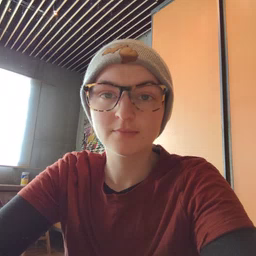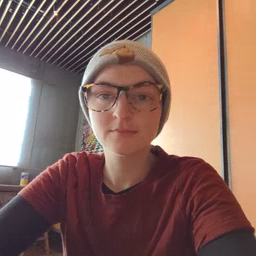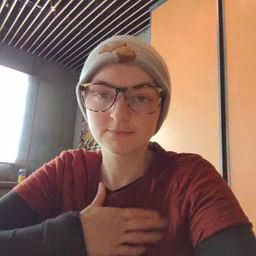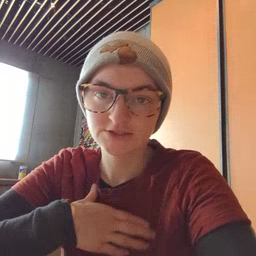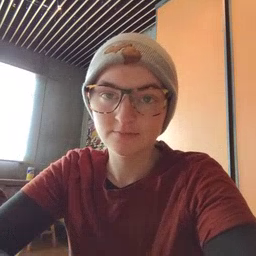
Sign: please